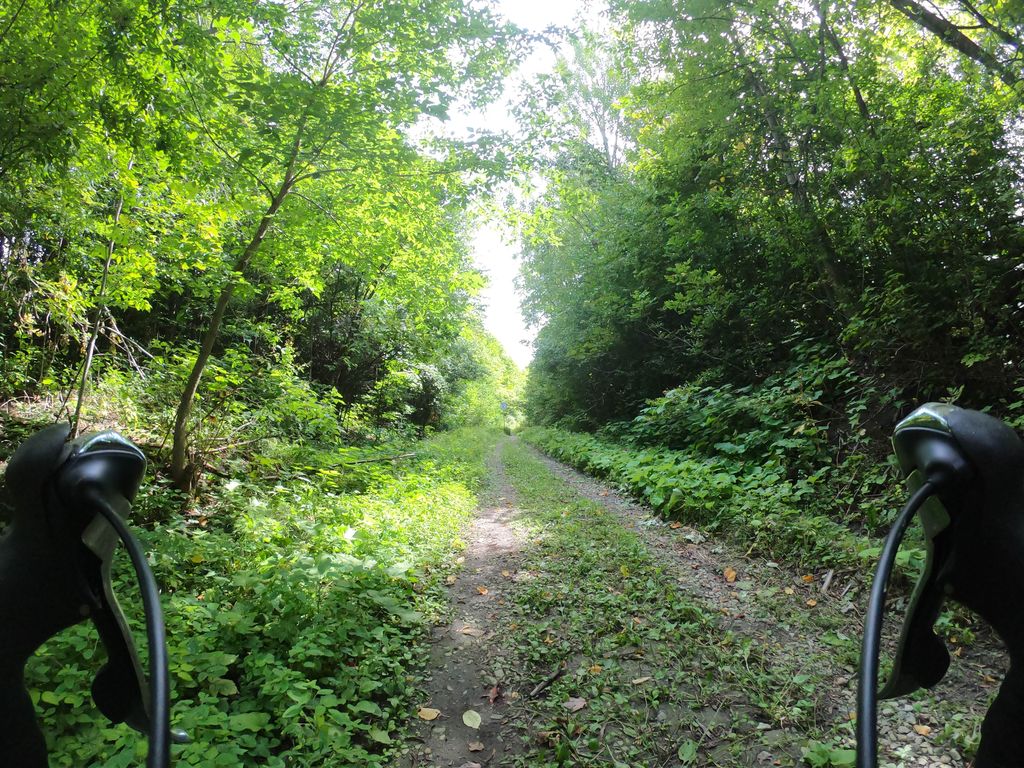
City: ottawa-gatineau